Question: So I'm Building a search class, I need to get the title ("Titel" in picture) out from these files(see pic).

Currently I'm getting the "Navn" from FileInfo.Name
Can anyone help?
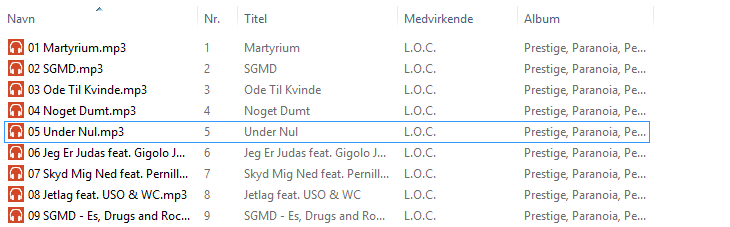
Answer: These are ID3 tags and cannot be queried using FileInfo.
You might use a library like TagLibSharp: see: <URL>